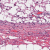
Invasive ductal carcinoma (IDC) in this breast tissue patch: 0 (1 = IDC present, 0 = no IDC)